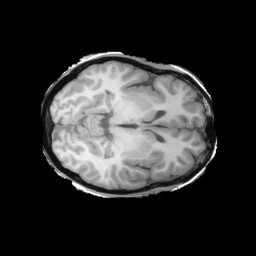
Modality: T1w
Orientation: axial
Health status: ill
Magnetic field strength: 3 T